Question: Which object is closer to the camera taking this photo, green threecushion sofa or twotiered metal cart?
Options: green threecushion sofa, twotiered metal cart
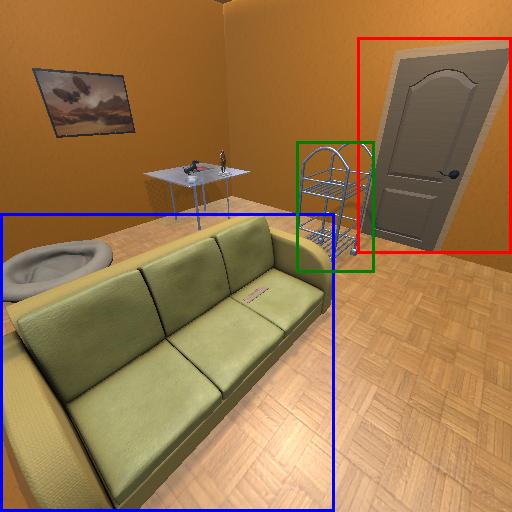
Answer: green threecushion sofa